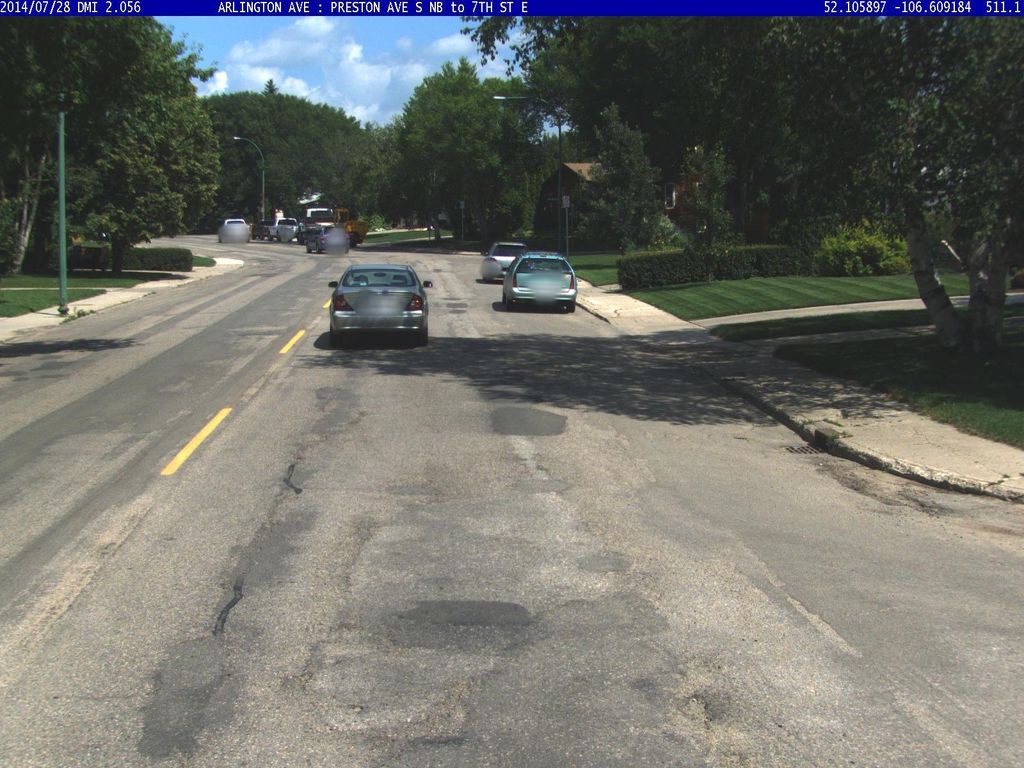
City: saskatoon